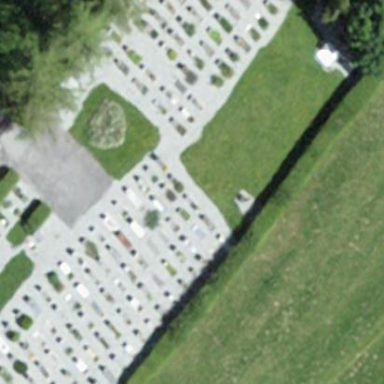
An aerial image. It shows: Cemetery.